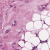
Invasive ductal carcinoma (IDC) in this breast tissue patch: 0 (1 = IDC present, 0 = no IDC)